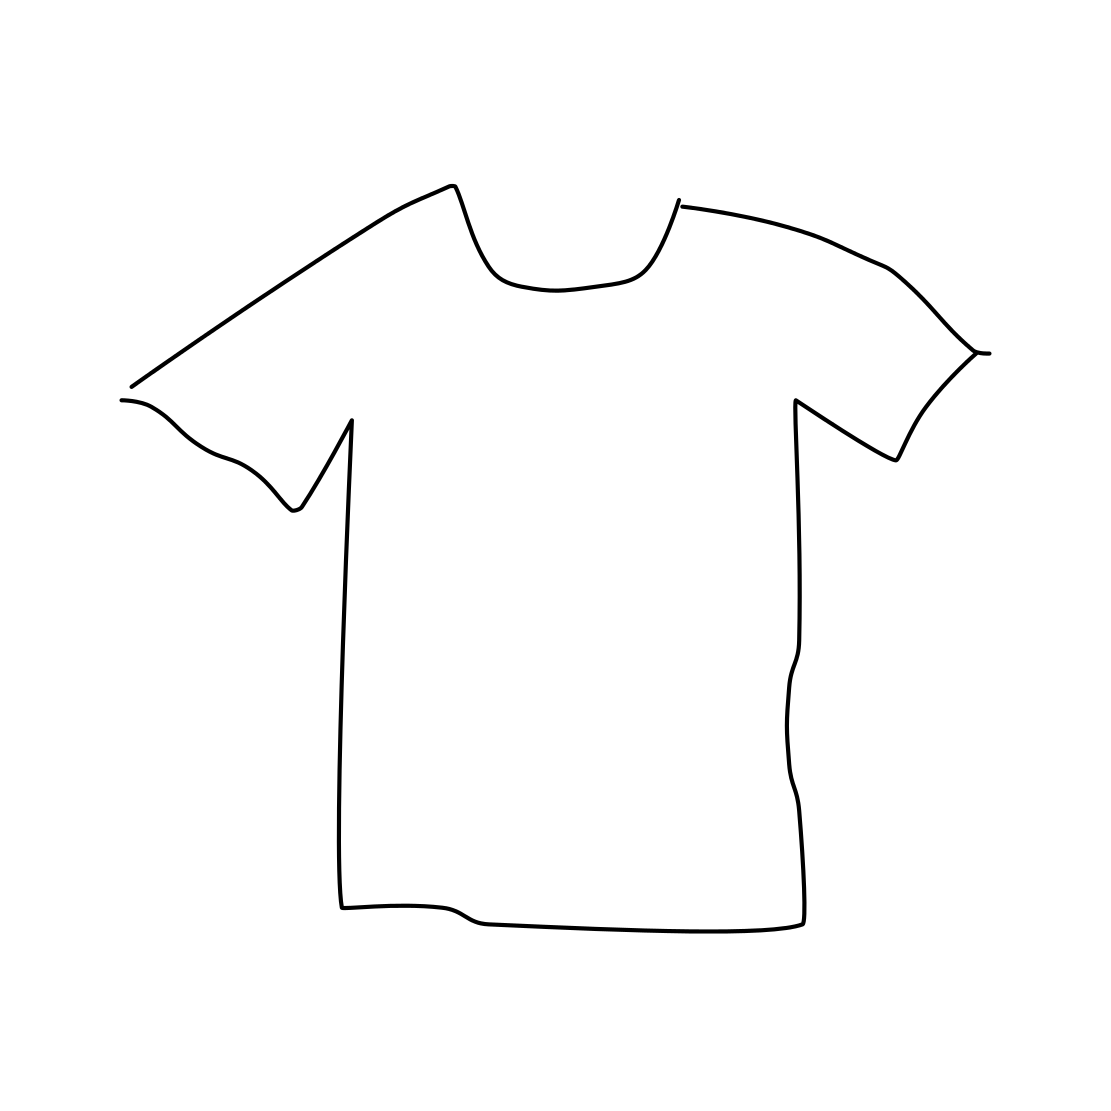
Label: t-shirt